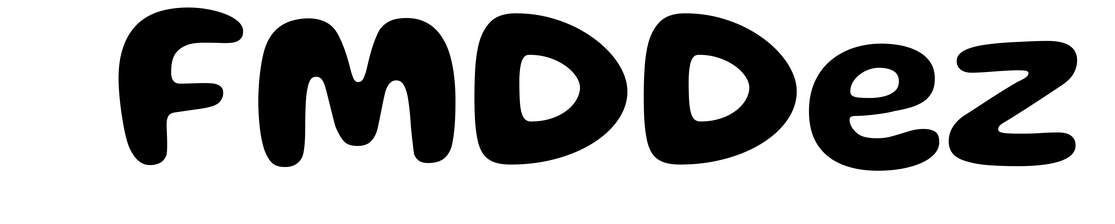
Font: Gluten_SemiBold